Field crop: maize
Growth stage: 2
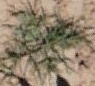
Species: salsola